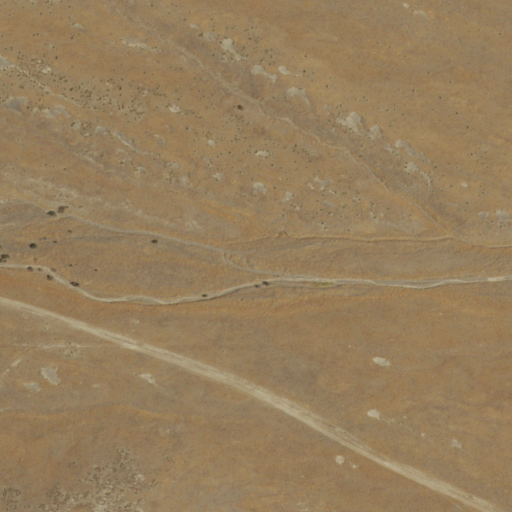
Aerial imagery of valley in Nevada named Yellowstone Canyon containing only shrub